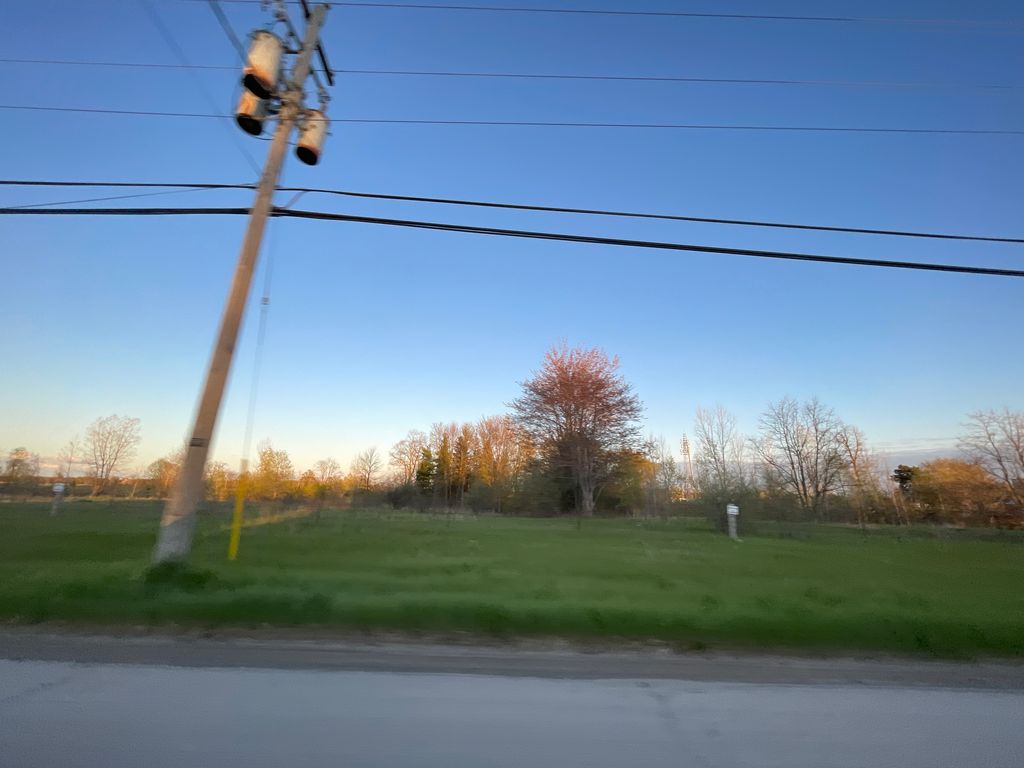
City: kitchener-waterloo